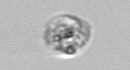
Label: Amoeba